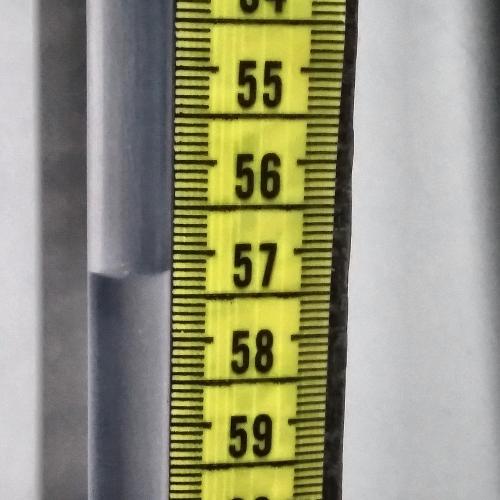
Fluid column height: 57.2 cm